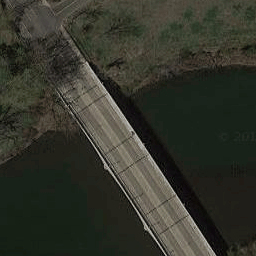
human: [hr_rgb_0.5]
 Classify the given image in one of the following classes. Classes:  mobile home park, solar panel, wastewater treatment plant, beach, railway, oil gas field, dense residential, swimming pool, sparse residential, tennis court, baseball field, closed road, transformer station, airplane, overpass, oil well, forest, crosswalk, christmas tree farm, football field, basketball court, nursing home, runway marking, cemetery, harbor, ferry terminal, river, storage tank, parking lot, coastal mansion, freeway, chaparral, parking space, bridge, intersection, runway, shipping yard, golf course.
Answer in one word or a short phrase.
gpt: bridge